Question: I have a CSS table which is reused throughout my code. The size of the data, and the number of columns for the table varies every time the table is used.
The max width (set by CSS) for the table is 80% of page. However, Sometimes when the table has a little data (maybe extending table to 50% of the page) some lines of text will separate into two lines. How to I counteract this, so the table uses all the space available to it.
This is what happens at the moment:

I've tried setting the manual width for the table, but that means the table remains stretched even when the table width only needs to be small.
I've also tried using CSS 'white-space:nowrap;' However this cause the table to extend beyond 80% if there is a lot of data in one column.
Anyway to solve these two problems with CSS?
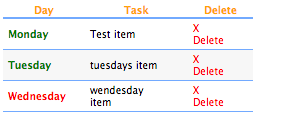
Answer: Just use this css:
'''
td
{
white-space: nowrap; overflow: hidden; text-overflow:ellipsis;
}
'''
And the result is like this: <URL>